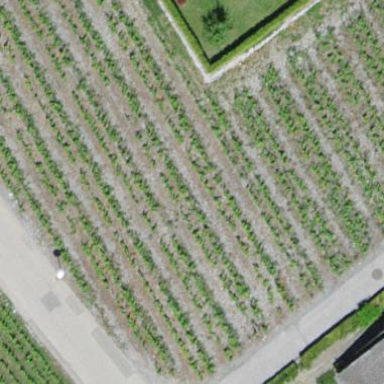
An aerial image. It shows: Vineyard where grapes are grown.